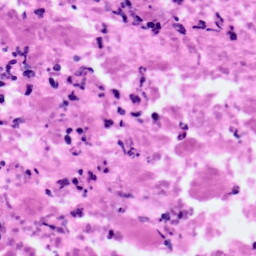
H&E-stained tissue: Pancreatic